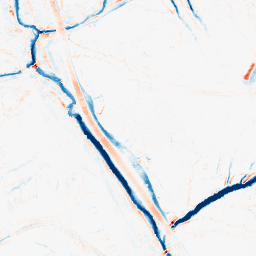
Category: morphological
Decomposition family: morphological
Decomposition parameters: operation: average
size: 5
Upsampling method: edge_directed
Upsampling parameters: scale: 2
Upsampling scale: 2